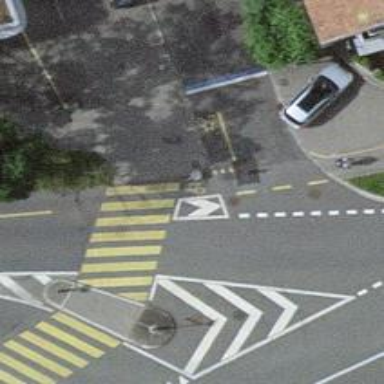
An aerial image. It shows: Asphalt road in living street.